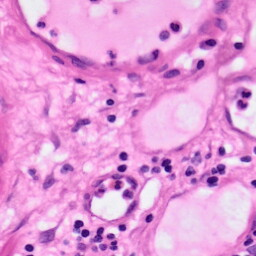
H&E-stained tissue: Pancreatic